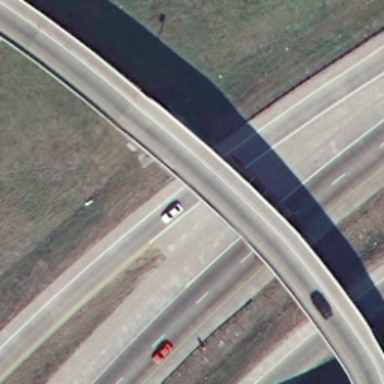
A narrow overpass go across the roads diagonally .